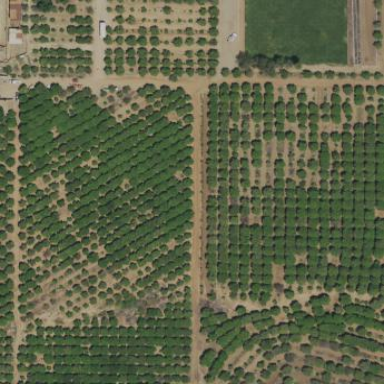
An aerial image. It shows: Orchard.